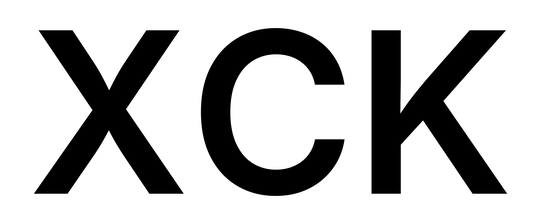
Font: Inter_SemiBold